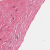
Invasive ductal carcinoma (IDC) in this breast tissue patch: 0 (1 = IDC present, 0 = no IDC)